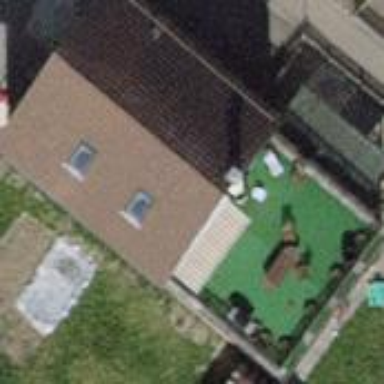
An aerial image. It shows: Building with tile roof.